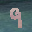
Label: 9